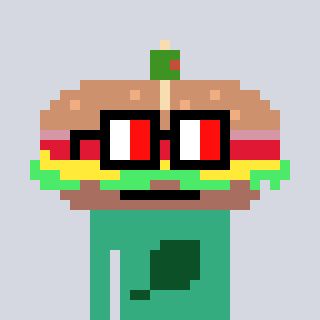
a pixel art character with square glasses with black frames and red eyes, a sandwich-shaped head and a teal-colored body on a cool background